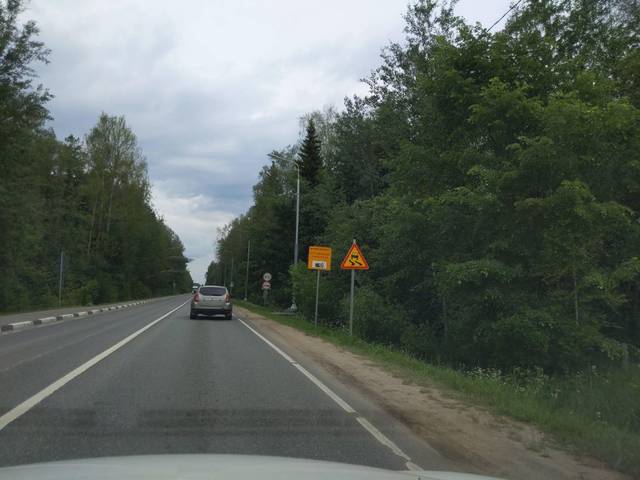
Region: Russia
Coordinates: 56.705, 37.158